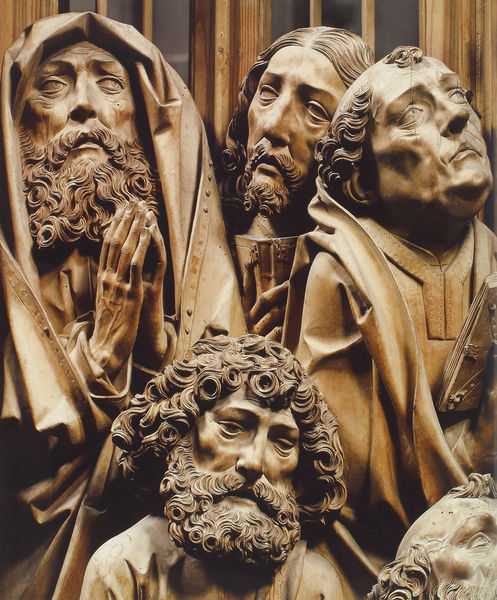
Titel: Creglingen, Herrgottskirche, Fronleichnams-Altar
Künstler: Tilman Riemenschneider
Standort: Creglingen, Herrgottskirche (EU - D - BW)
Schlagwörter: gruppe, hand, mann, umhang, braun, haar, holz, köpfe, männer, nase, schleier, tuch, bart, bärte, gesichter, augen, bibel, falten, gesicht, trauer, vollbart, fünf, hände, kirche, gewand, haare, drei, locke, locken, traurig, skulptur, statue, monochrom, ernst, glatze, bronze, foto, vier, buch, lockig, beten, kunst, altar, schnitzerei, statuen, leid, andacht, betende, segnen, mönch, mönche, umhänge, heilige, jünger, betend, trauern, petrus, sakral, mittelalterlich, geschnitzt, schnitzen, antikisch, maßwerk, inbrunst, tonsur, altaraufsatz, schnitzaltar, apostel, bittend, fürbitte, riemenschneider, flehend, paulus, hönde, 5, kjh, männerbetet, inbrünstig